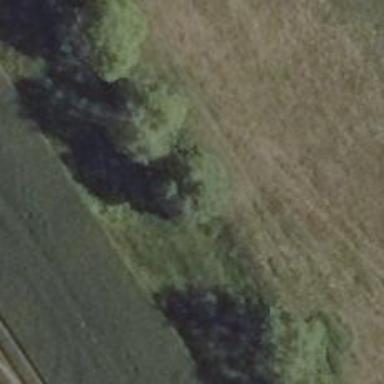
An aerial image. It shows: Row of deciduous broadleaved trees.